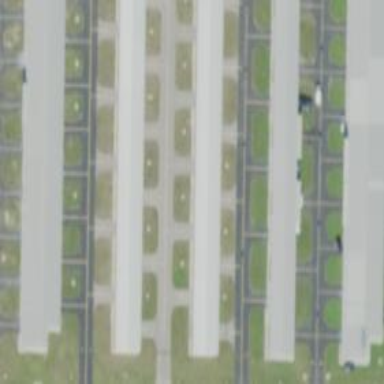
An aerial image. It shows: View of taxiway at the airport.